Question: I created a clean Android Application 'A' then I right clicked on it and selected 'Google->Generate App Engine' That caused this:

and the error description is that:
'''
Description Resource Path Location Type
There was a problem generating the API metadata for your Cloud Endpoints classes: com.google.api.server.spi.tools.ClientLibGenerator$Language A-AppEngine Unknown Google App Engine Cloud Endpoints Problem Marker
'''
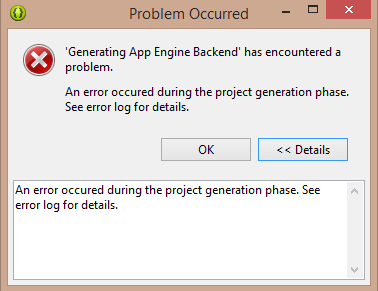
Answer: After checking out a lot of posts I finally fixed this error, though I have no clue why it is happening:
- - - - - - - -
Anyone can explain this?